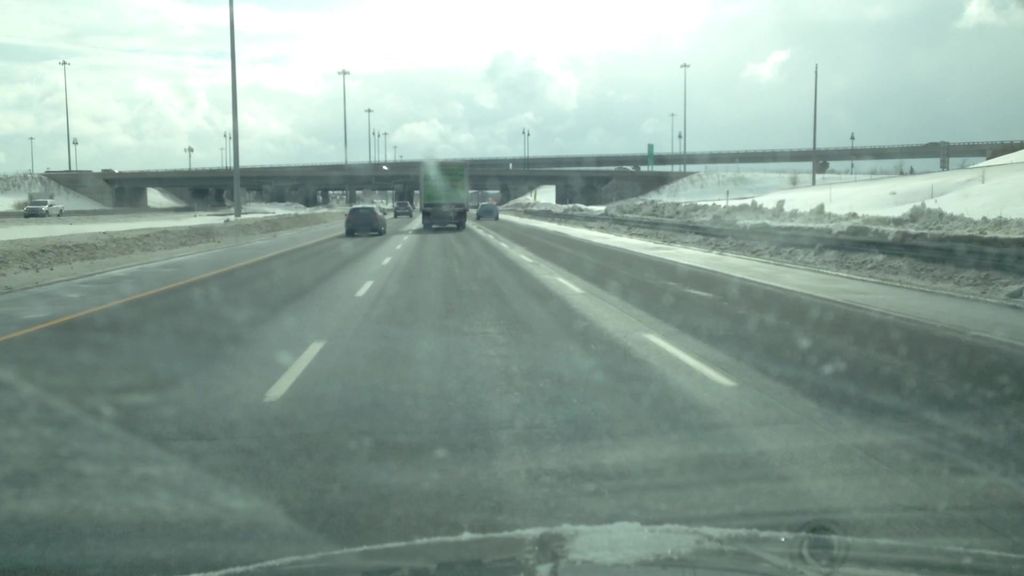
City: montreal